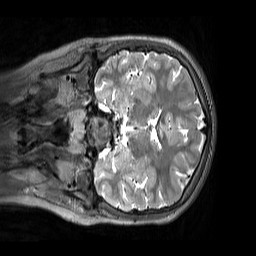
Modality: T2w
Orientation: coronal
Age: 10
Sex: female
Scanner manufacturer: siemens
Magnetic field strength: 3 T
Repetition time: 3.2 s
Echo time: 0.408 s